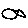
Label: fish